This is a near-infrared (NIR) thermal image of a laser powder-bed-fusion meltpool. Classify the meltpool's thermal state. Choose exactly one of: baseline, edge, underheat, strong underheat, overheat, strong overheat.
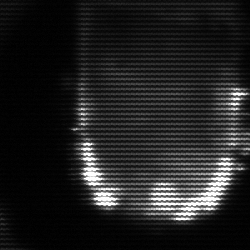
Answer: baseline